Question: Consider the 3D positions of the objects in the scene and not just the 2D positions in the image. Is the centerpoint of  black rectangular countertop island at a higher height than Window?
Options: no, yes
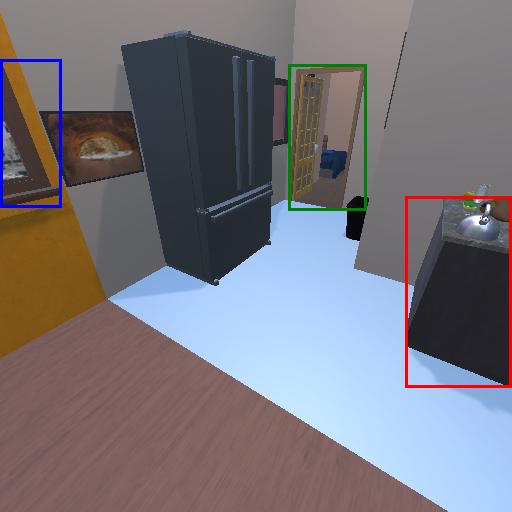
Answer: no